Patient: sex M, age 38
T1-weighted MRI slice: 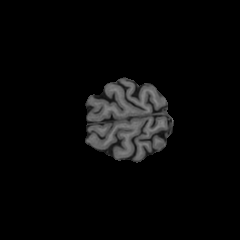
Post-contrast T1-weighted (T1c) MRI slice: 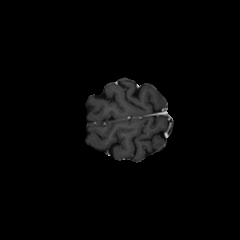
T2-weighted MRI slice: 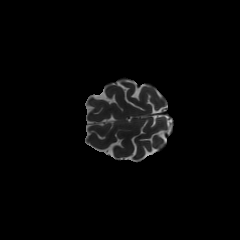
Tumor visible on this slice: no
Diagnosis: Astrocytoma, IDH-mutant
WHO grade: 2